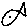
Label: fish